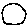
Label: circle